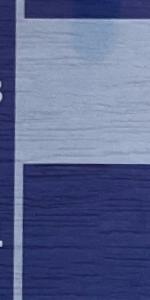
Label: Empty